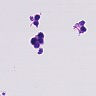
Metastatic tissue present: no